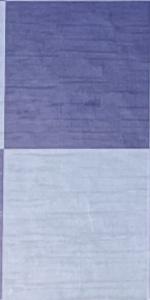
Label: Empty